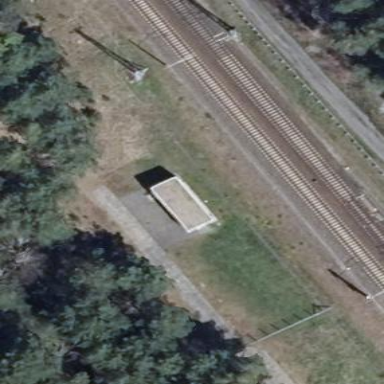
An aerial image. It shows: Outdoor power substation specifically designed for traction. It is enclosed by fence.